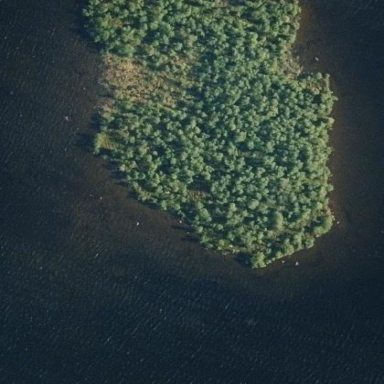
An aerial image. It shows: Islet.